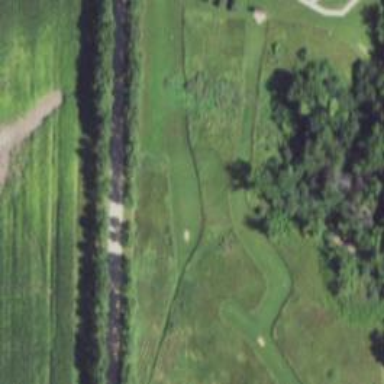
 perfect for leisurely sports activities."